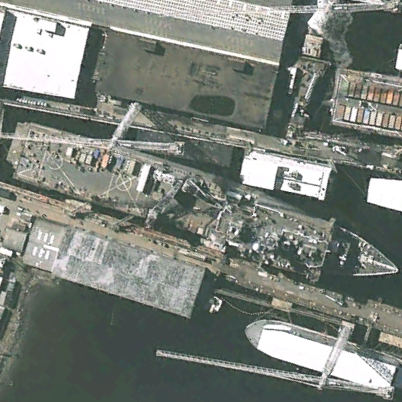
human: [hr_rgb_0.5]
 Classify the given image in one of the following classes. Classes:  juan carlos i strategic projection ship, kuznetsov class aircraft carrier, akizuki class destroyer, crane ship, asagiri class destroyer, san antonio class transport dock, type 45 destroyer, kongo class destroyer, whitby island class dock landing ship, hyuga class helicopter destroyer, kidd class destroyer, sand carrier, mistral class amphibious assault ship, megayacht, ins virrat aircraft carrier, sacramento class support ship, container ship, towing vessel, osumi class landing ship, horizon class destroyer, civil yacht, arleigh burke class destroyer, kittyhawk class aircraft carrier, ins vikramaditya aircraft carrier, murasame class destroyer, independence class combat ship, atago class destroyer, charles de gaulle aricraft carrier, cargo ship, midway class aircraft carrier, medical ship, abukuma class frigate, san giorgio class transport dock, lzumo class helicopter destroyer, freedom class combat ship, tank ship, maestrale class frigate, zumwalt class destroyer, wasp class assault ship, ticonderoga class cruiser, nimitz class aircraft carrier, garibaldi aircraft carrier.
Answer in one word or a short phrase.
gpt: Whitby Island class dock landing ship